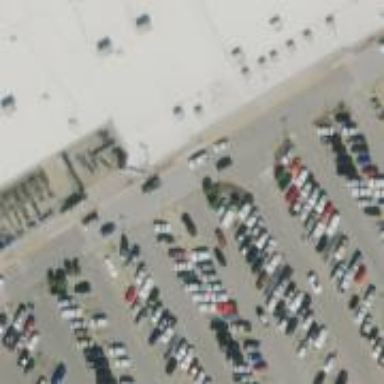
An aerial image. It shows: Parking space is available.